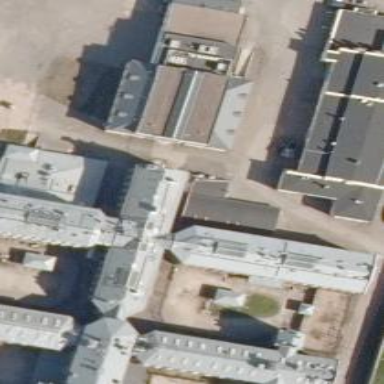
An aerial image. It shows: Block building.